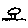
Label: tree